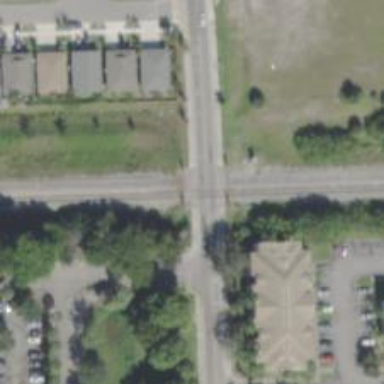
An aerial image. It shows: Railway crossing.